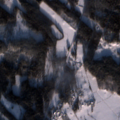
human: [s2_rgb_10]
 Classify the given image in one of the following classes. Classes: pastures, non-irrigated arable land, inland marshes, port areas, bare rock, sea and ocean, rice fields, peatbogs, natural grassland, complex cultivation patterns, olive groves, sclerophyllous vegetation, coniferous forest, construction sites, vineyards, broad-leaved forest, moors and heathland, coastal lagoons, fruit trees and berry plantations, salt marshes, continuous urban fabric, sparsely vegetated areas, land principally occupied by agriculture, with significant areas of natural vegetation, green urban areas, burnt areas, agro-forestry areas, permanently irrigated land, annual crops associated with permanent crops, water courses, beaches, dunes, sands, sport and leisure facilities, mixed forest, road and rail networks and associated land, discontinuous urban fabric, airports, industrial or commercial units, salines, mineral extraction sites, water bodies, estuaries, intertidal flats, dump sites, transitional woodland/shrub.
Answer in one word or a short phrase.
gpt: non-irrigated arable land, coniferous forest, mixed forest